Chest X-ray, PA view. Patient: 60 years old, sex M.
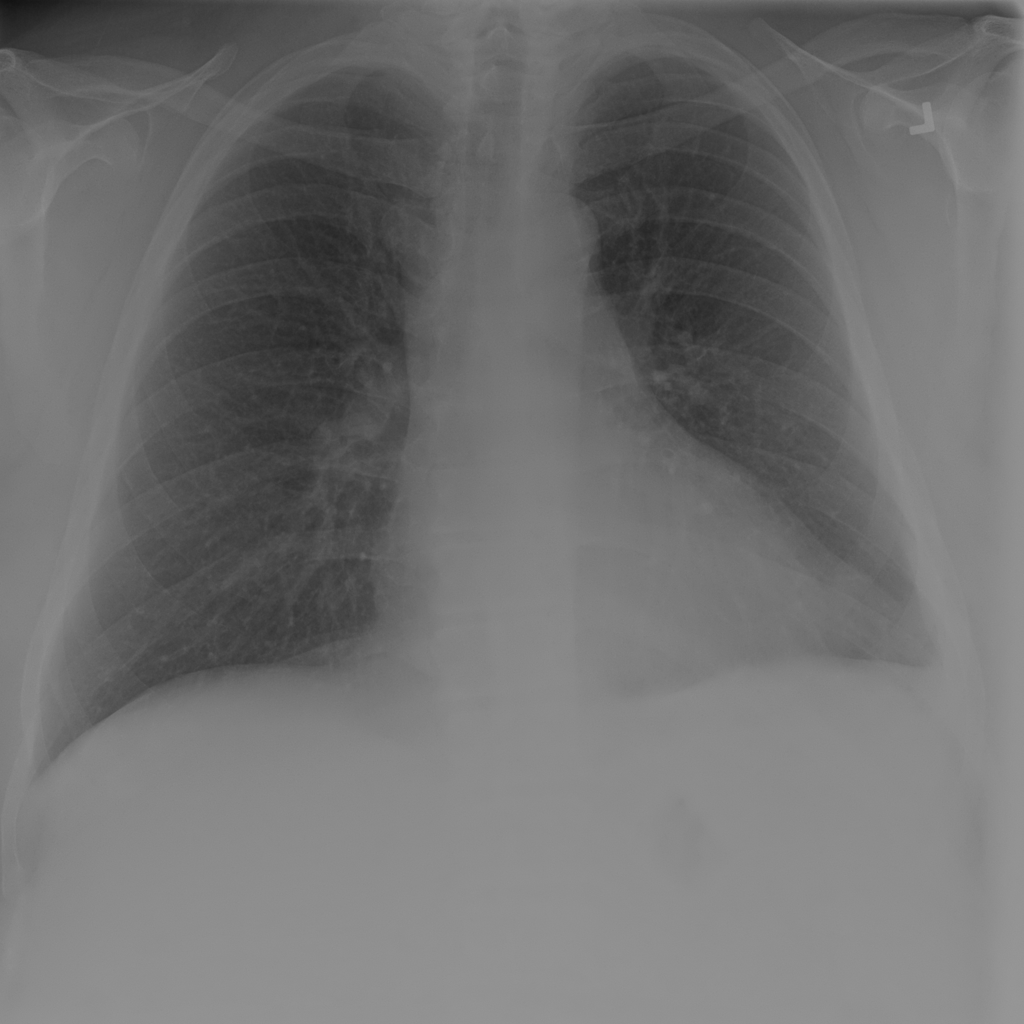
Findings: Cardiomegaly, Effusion